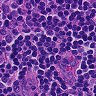
Metastatic tissue present: no